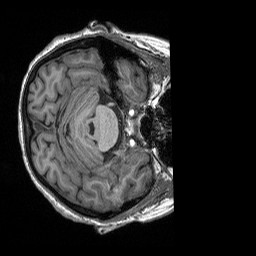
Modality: T1w
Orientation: axial
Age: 52
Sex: female
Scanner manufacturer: siemens
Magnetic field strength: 3 T
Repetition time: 2.4 s
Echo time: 0.00226 s